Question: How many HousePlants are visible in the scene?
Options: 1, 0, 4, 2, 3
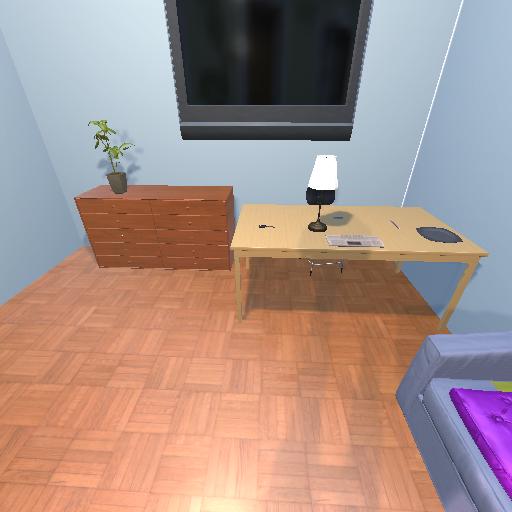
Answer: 1